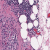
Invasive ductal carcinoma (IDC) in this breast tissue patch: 0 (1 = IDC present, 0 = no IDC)